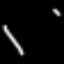
Label: bed